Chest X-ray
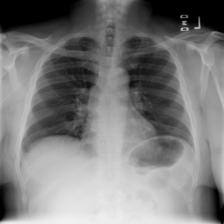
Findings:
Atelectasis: negative
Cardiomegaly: negative
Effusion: negative
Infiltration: negative
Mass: negative
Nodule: negative
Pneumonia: negative
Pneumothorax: negative
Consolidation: negative
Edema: negative
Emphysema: negative
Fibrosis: negative
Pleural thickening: negative
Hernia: negative